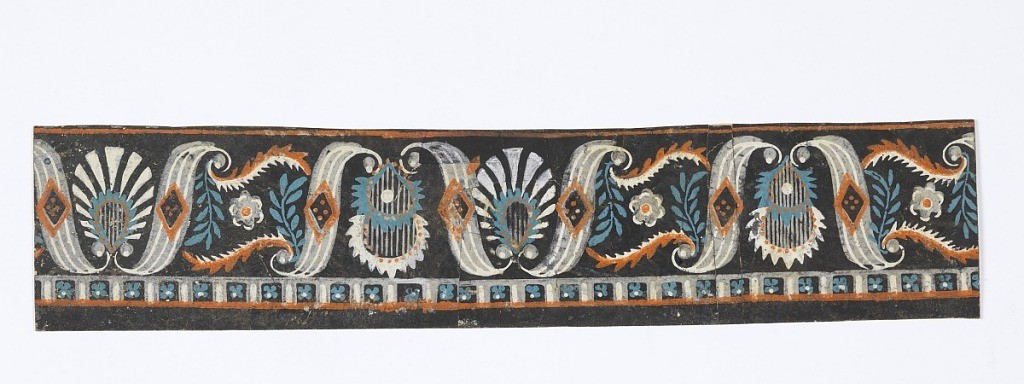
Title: Border
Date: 1795–1805
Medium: Block printed on handmade paper
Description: Horizontal rectangle. Border paper, with design of palmette and leaf scrolls alternately set between S-scrolls with wide shafts.